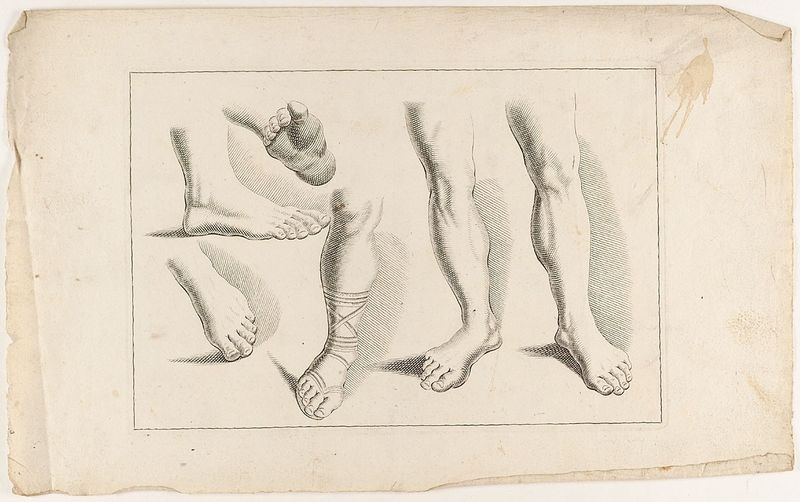
Titel: Bein- und Fußstudie, Blatt aus der Folge 'Fondamenten der Teecken-Konst aerdigh geinvertaert door Abraham Bloemaert'
Künstler: Abraham Bloemaert
Standort: Hamburg
Institution: Museum für Kunst und Gewerbe Hamburg
Schlagwörter: akt, fuß, schatten, figur, bein, füße, papier, rahmung, studie, grafik, graphik, knie, zehen, fotografie, photographie, barfuss, druckgraphik, druckgrafik, stich, sandale, muskel, vorlage, kupferstich, teile, ansichten, studienblatt, anatomiestudie, gerippt, figurenstudie, zeichenkunst, reproduktionen, druckerzeugnisse, körper, körperteile, körpers, ornamentstich, vorlageblätter, fußstudie